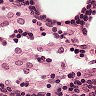
Metastatic tissue present: no